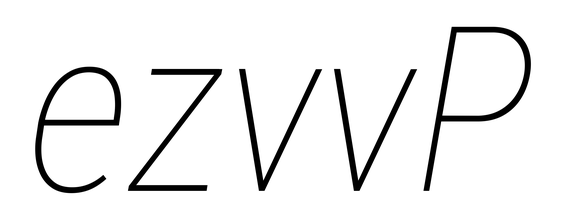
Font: Roboto-Italic_Condensed_Thin_Italic